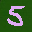
Label: 5